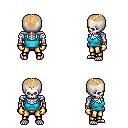
a pixel art fantasy rpg character, male body template, skeleton, teal pirate shirt, gold greaves, light blonde short mohawk hairstyle, gold gloves, four views (front, back, left, right), 2x2 character sprite sheet, small pixel art, hard edges, no anti-aliasing